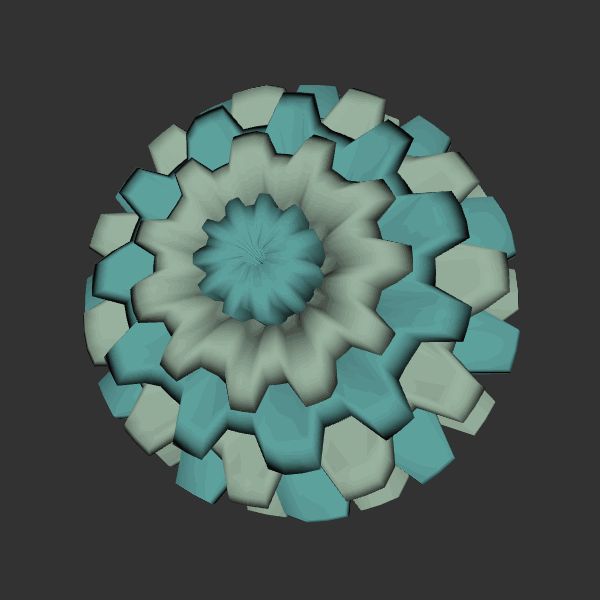
Background: dark